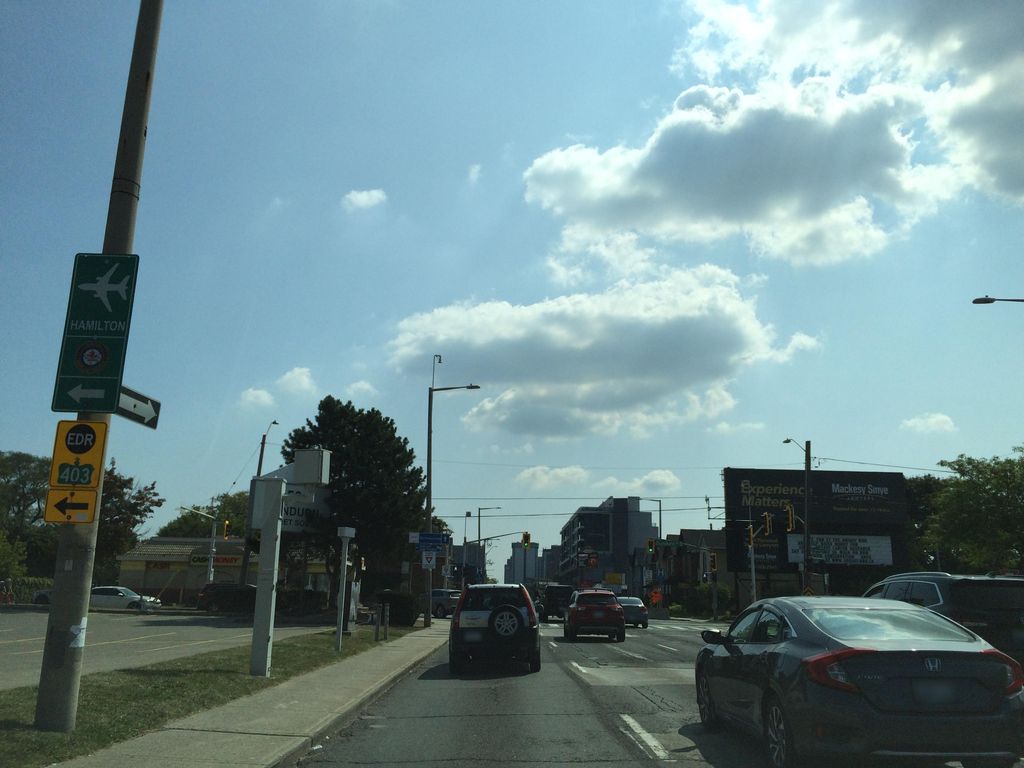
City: hamilton